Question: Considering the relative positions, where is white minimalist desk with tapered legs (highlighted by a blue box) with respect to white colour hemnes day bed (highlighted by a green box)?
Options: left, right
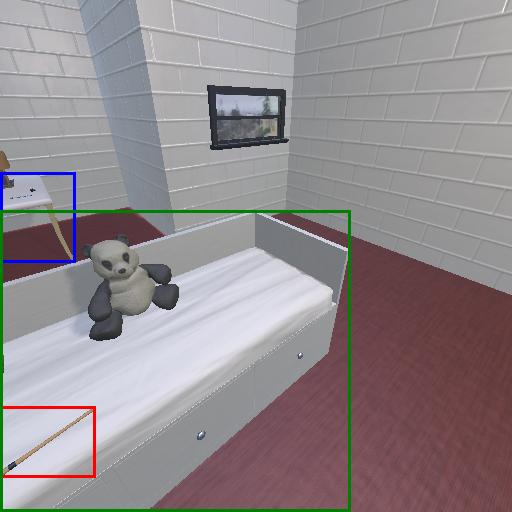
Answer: left